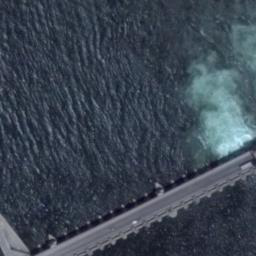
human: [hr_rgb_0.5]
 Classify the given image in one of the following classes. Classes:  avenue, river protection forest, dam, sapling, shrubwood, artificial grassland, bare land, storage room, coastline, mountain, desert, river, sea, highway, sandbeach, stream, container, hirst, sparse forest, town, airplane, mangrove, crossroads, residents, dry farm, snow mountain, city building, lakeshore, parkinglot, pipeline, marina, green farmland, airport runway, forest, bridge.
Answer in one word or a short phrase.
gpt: bridge